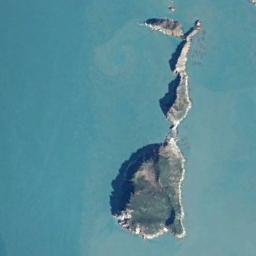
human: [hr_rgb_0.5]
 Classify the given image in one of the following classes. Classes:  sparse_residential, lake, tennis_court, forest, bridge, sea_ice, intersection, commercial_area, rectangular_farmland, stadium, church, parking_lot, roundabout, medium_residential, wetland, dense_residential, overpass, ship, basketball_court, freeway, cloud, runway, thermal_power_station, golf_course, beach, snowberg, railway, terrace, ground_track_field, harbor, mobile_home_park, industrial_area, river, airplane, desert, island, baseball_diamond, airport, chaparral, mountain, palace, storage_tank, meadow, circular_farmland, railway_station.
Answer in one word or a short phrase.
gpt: island